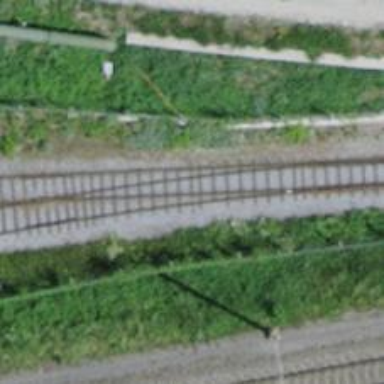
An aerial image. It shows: Single track railway siding.